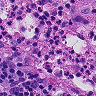
Metastatic tissue present: yes